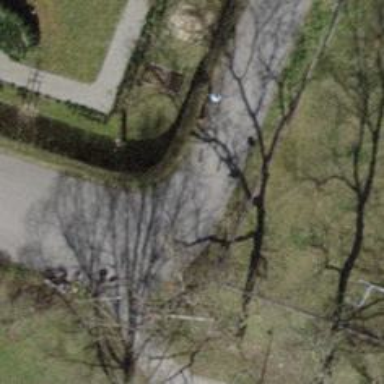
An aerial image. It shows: Bollard.